Interaction volume radius: 5 \u00c5
Interaction volume height: 15 \u00c5
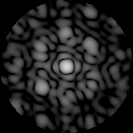
Disorder parameter: 0.4906